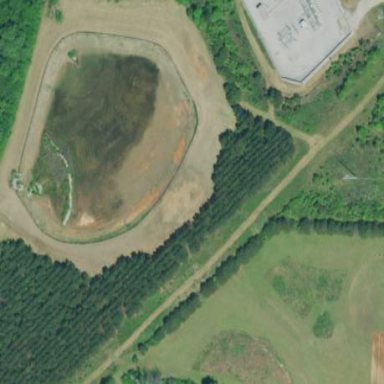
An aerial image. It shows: Detention water basin.